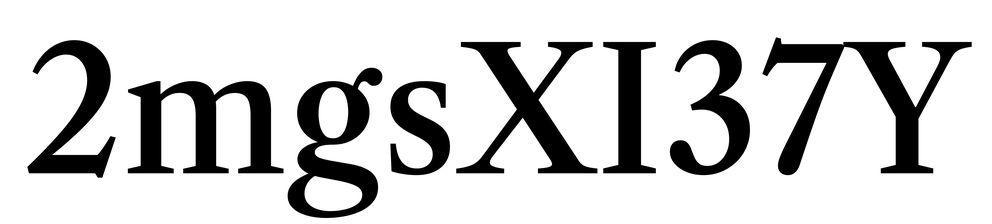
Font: LibreCaslonText_Medium